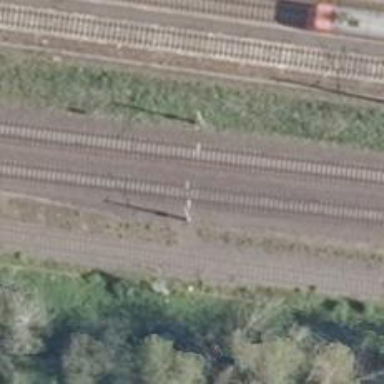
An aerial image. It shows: Milestone along the railway with catenary mast.